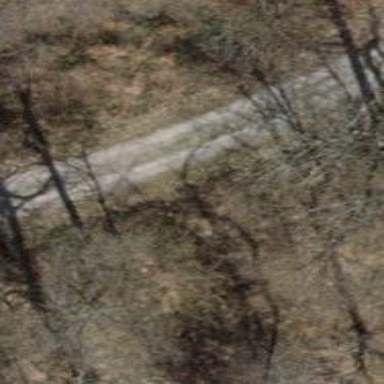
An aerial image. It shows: Track with compacted grade2 surface.